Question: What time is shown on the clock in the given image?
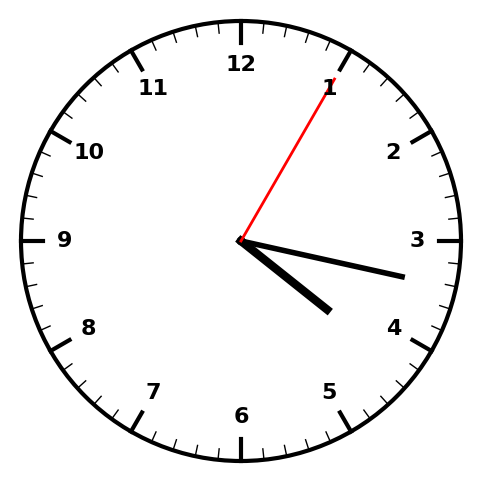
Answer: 04:17:05